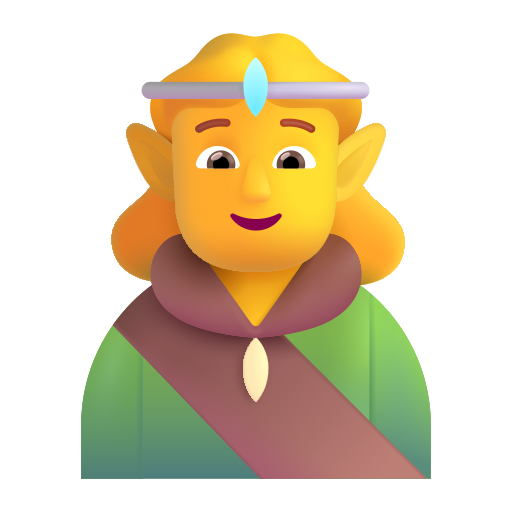
person elf color default